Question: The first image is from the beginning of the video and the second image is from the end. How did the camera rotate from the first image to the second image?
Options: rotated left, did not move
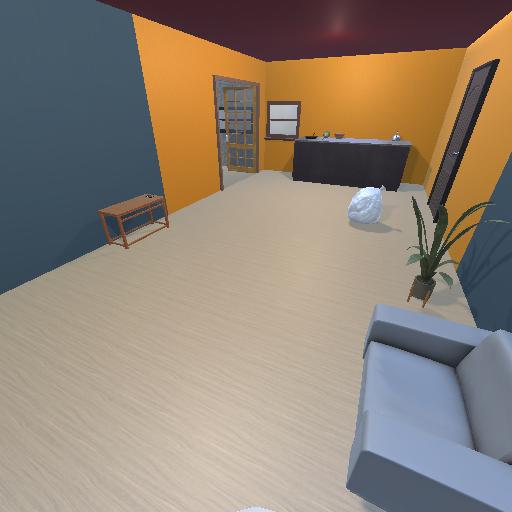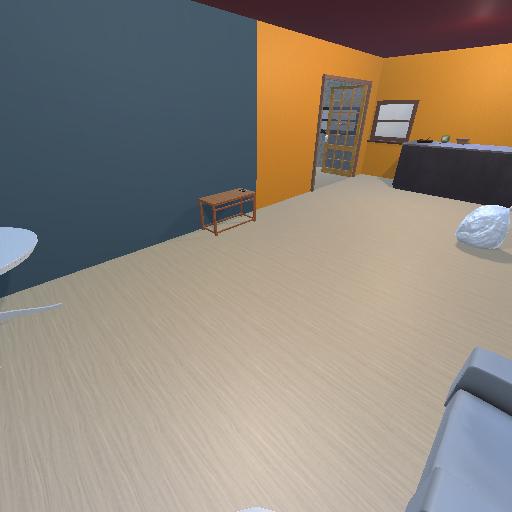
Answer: rotated left